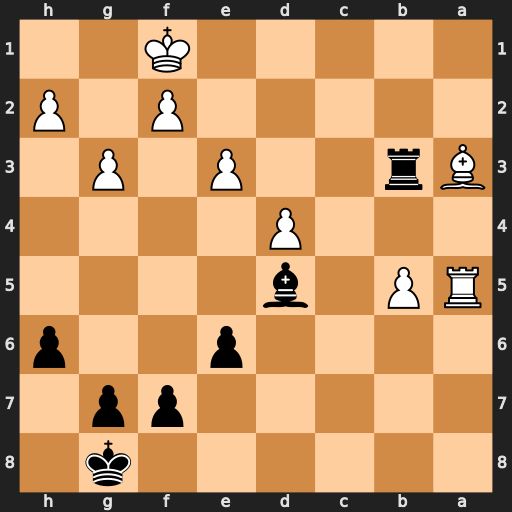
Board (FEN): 6k1/5pp1/4p2p/RP1b4/3P4/Br2P1P1/5P1P/5K2
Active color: b
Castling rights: -
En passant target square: -
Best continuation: Bf3 Bb4 Rxb4